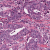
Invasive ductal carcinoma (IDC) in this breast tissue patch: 0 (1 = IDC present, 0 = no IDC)